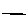
Label: line